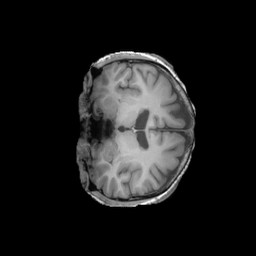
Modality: T1w
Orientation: coronal
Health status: ill
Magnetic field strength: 3 T